Field crop: maize
Growth stage: 2
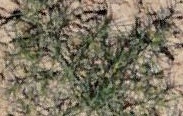
Species: salsola